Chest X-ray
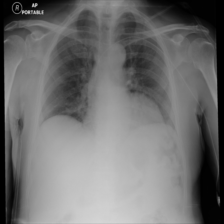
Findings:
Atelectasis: negative
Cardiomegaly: negative
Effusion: negative
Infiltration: negative
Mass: negative
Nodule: negative
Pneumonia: negative
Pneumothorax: negative
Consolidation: negative
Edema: negative
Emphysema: negative
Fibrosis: negative
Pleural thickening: negative
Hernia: negative